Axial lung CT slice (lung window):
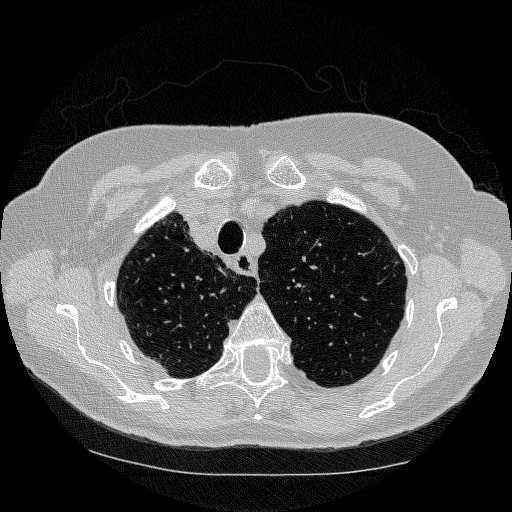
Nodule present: no